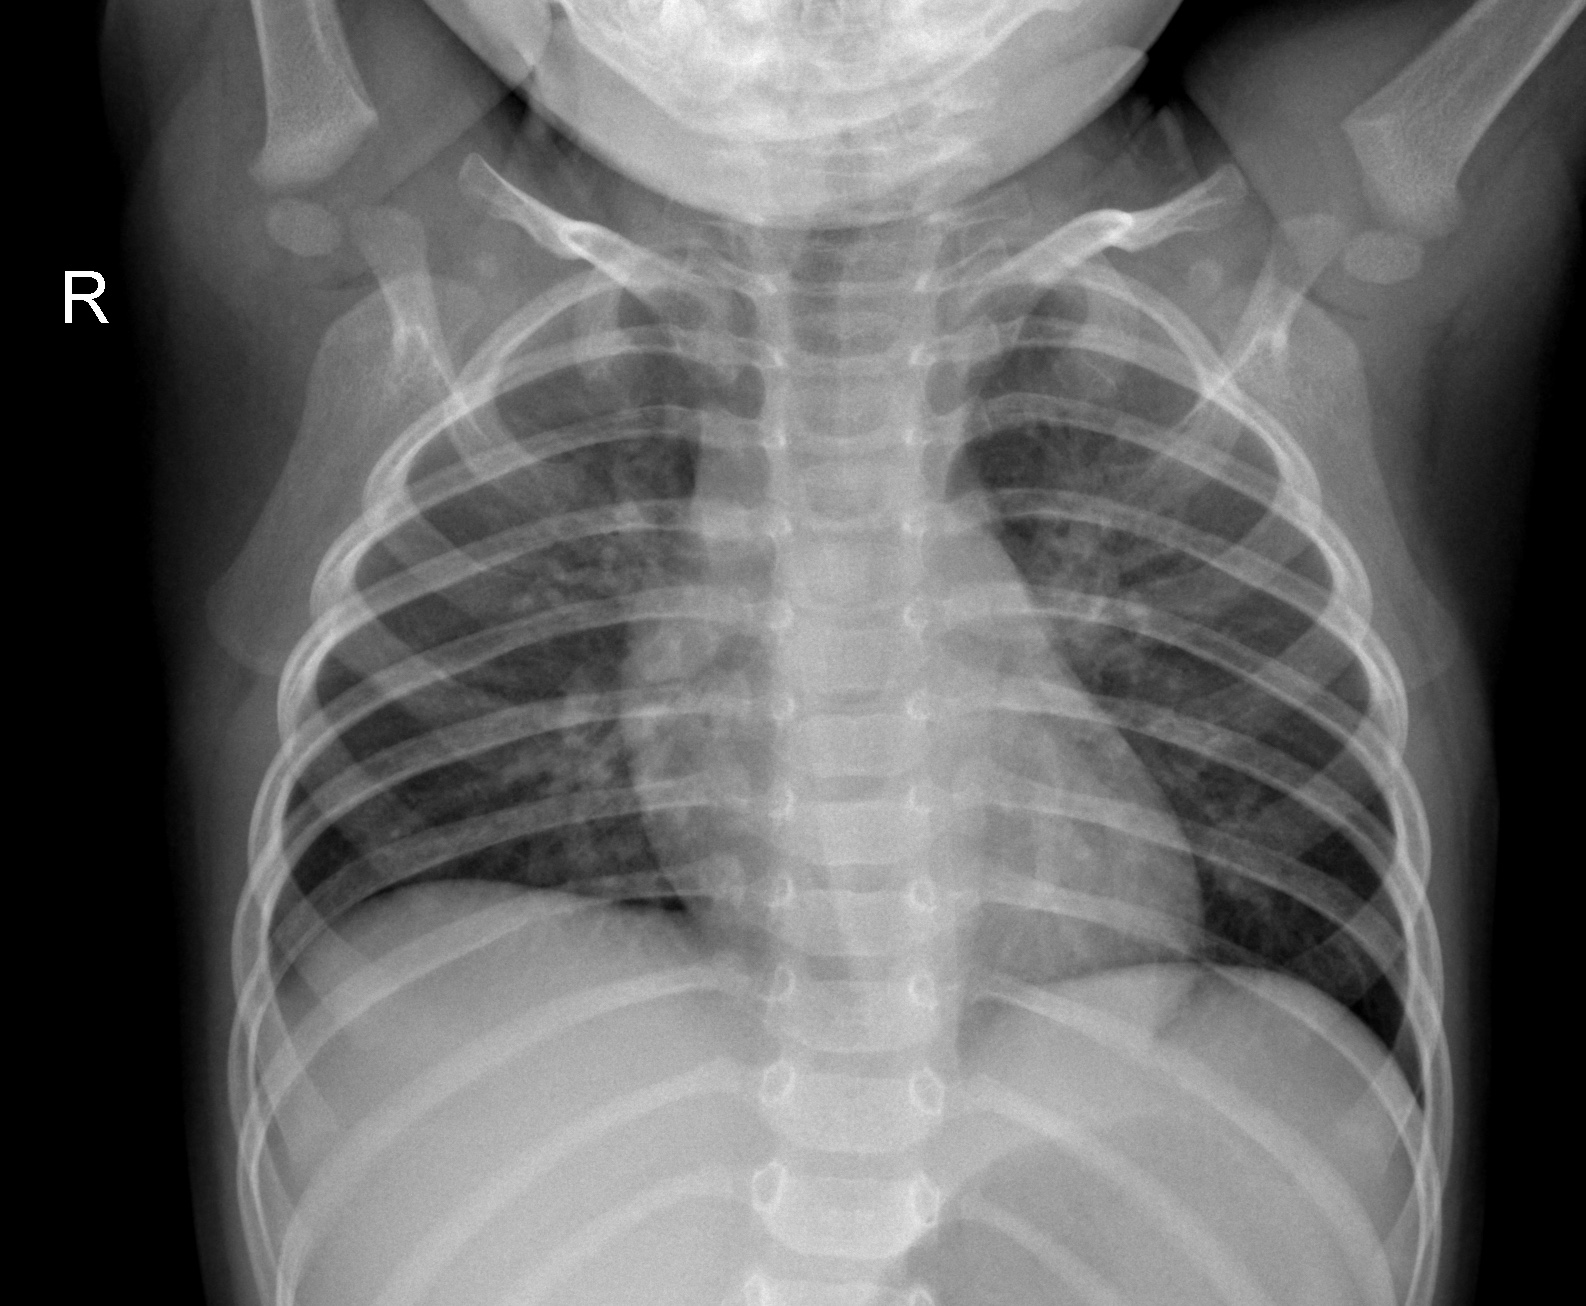
Diagnosis: NORMAL